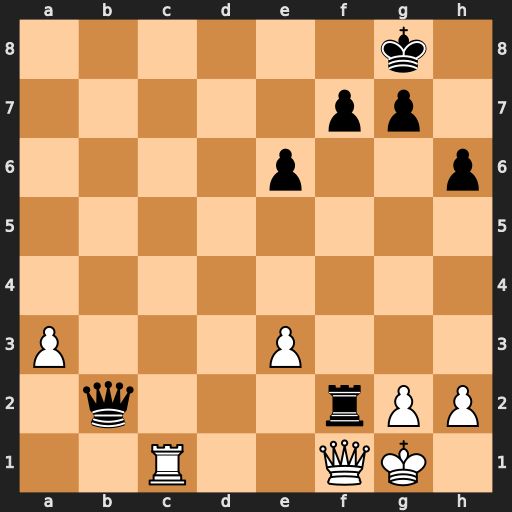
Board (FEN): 6k1/5pp1/4p2p/8/8/P3P3/1q3rPP/2R2QK1
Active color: w
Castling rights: -
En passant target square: -
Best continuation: Rc8+ Kh7 Qxf2